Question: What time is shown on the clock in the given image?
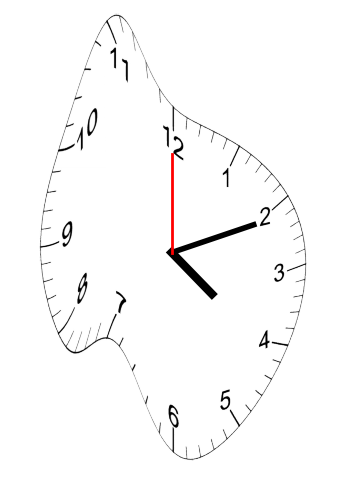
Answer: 04:11:00